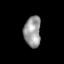
Tissue: skin
Cell type: Epithelial cells
Senescence score: 0.2718
Nuclear area (px): 515
Mean DAPI intensity: 152.383